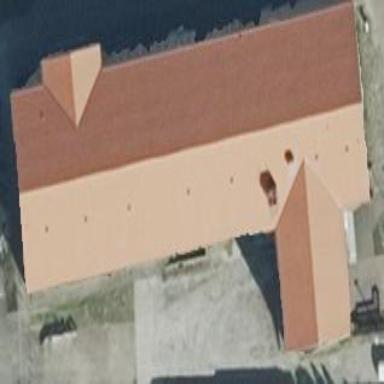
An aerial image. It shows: Building.